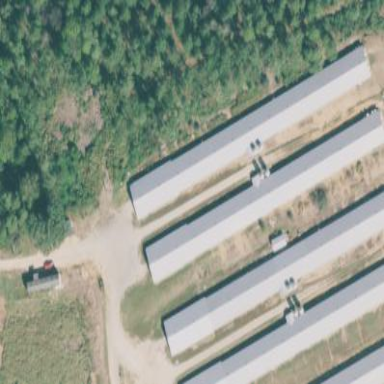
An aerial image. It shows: Poultry house.